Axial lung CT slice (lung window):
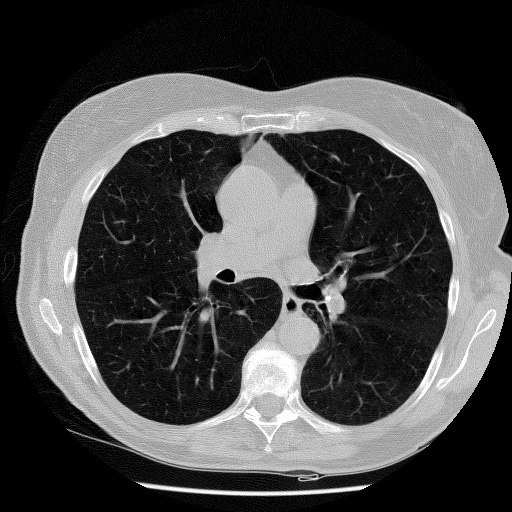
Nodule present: no